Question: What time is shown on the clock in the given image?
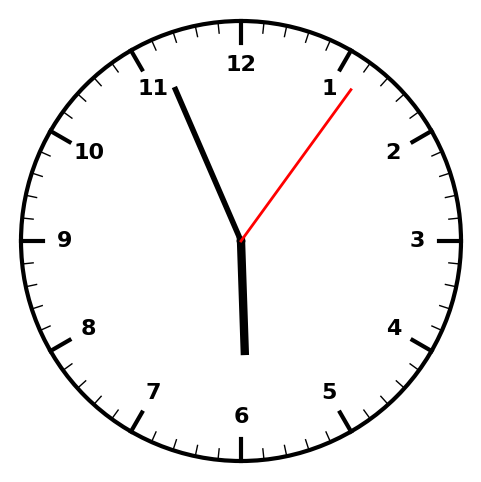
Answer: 05:56:06